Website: crate-barrel
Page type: payment
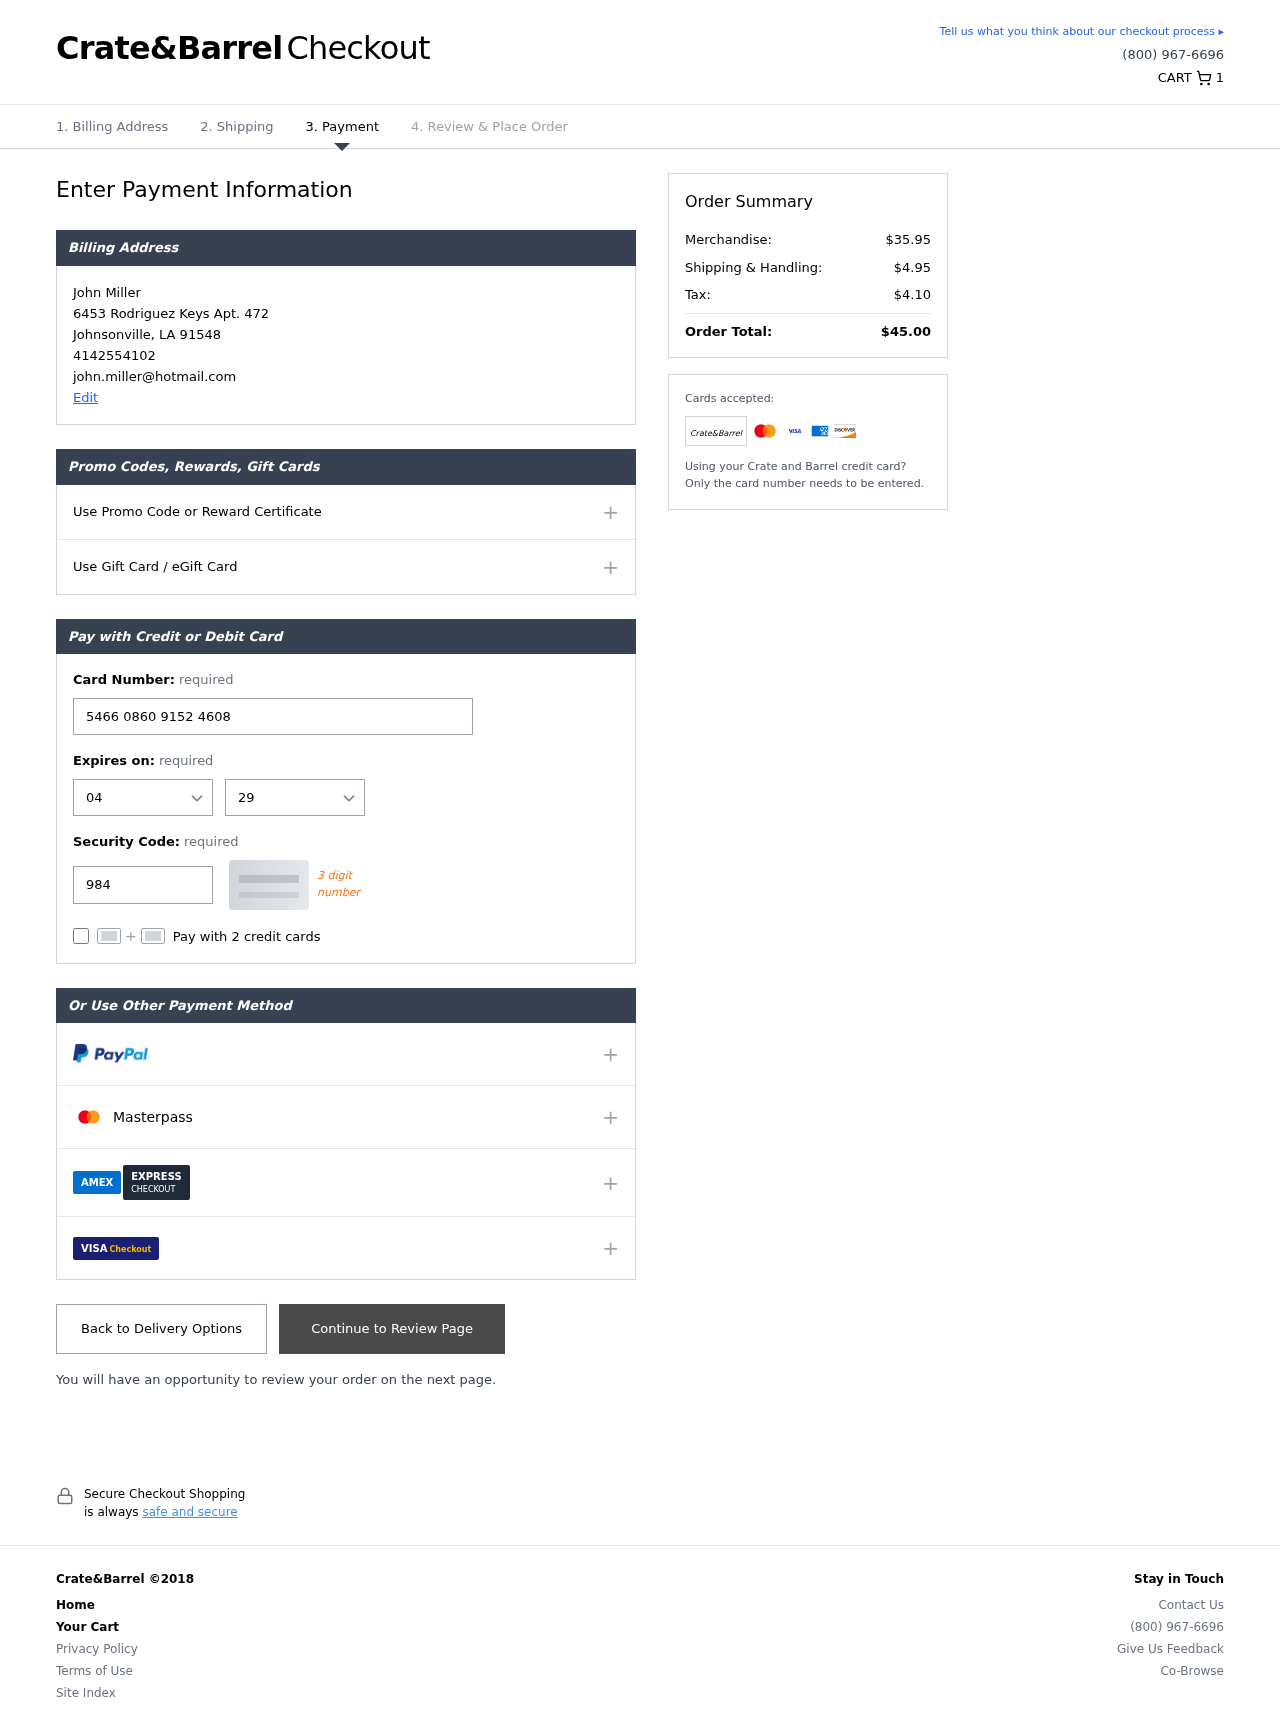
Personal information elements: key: PII_CARD_CVV
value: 984
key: PII_CARD_EXPIRY_MONTH
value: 04
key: PII_CARD_EXPIRY_YEAR
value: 29
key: PII_CARD_NUMBER
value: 5466 0860 9152 4608
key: PII_CITY
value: Johnsonville
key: PII_EMAIL
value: john.miller@hotmail.com
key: PII_FULLNAME
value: John Miller
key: PII_PHONE
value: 4142554102
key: PII_POSTCODE
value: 91548
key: PII_STATE_ABBR
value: LA
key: PII_STREET
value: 6453 Rodriguez Keys Apt. 472
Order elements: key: ORDER_NUM_ITEMS
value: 1
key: ORDER_SUBTOTAL
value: $35.95
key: ORDER_SHIPPING_COST
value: $4.95
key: ORDER_TAX
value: $4.10
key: ORDER_TOTAL
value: $45.00